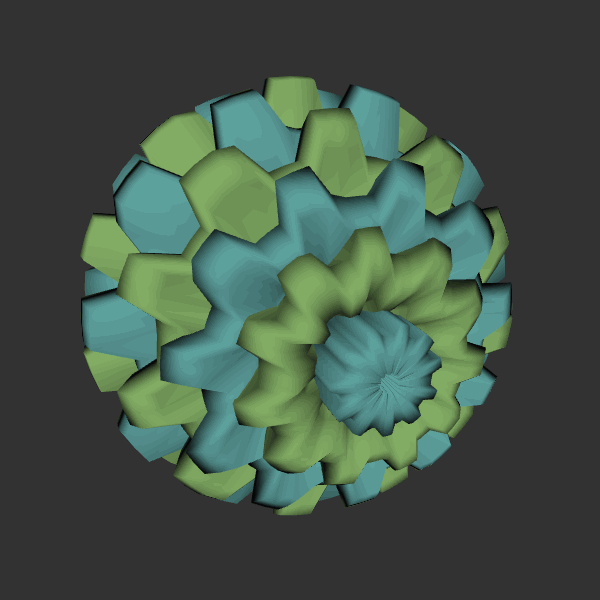
Background: dark